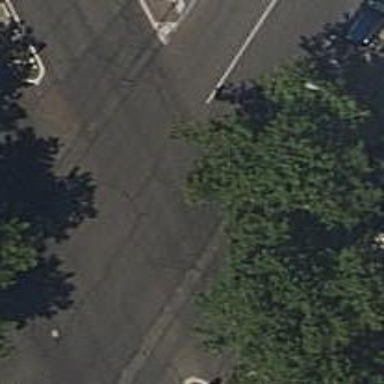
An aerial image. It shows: Residential road with asphalt surface. Sidewalk is present on the left side.